Question: I'm using the HTML 'nav' tag for showing the breadcrumbs in my website (built on Django/Bootstrap).
I'm trying to show a dropdown menu for 'Shop by Departments' and then the breadcrumbs. But someone, the order is mixed up. The 'Shop by Departments' is showing up in the end instead of being the first thing.
My code is:
'''
<div class="animate-dropdown">
<!-- ========================================= BREADCRUMB ========================================= --><div id="top-mega-nav">
<div class="container">
<nav>
{% include "partials/nav_primary.html" with expand_dropdown=0 %}
<li class="breadcrumb-nav-holder">
<ul>
{% with category=product.categories.all.0 %}
{% for c in category.get_ancestors_and_self %}
<li class="breadcrumb-item">
<a href="{{ c.get_absolute_url }}">{{ c.name }}</a>
</li><!-- /.breadcrumb-item -->
{% endfor %}
<li class="active">{{ product.title }}</li>
{% get_back_button as backbutton %}
{% if backbutton %}
<li class="pull-right">
<a href="{{ backbutton.url }}">
<i class="icon-arrow-left"></i> {{ backbutton.title }}
</a>
</li>
{% endif %}
{% endwith %}
</ul>
</li><!-- /.breadcrumb-nav-holder -->
</nav>
</div>
</div><!-- /.container -->
'''
I inspected the webpage using the inspector and the order of code is as expected. But the rendering is not. Whats wrong here?
Edit: The output in the inspector looks like

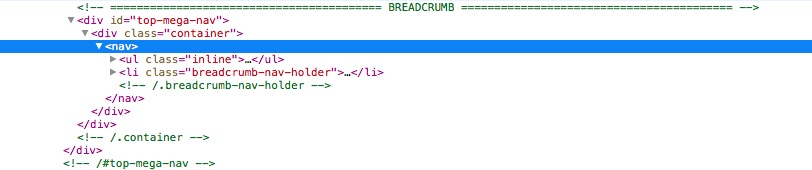
Answer: Your rendered HTML is invalid. That is what likely causes the problems.
A 'li' element must have a parent 'ul' (or 'ol') element.
So if you add an 'ul' around your 'li class="breacrumb-nav-holder"' it should work fine.